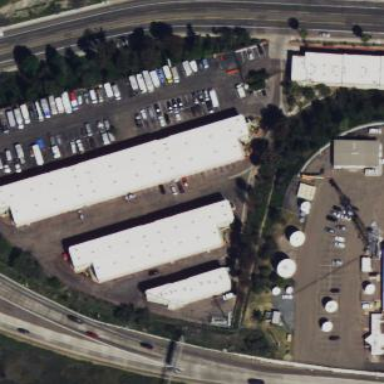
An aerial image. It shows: Industrial building.